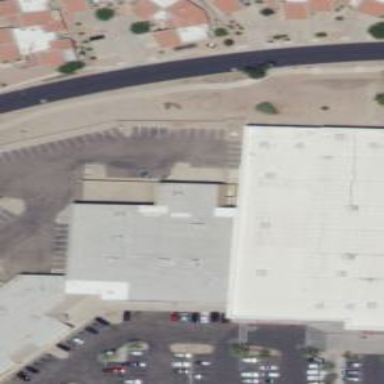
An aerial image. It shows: Retail building.